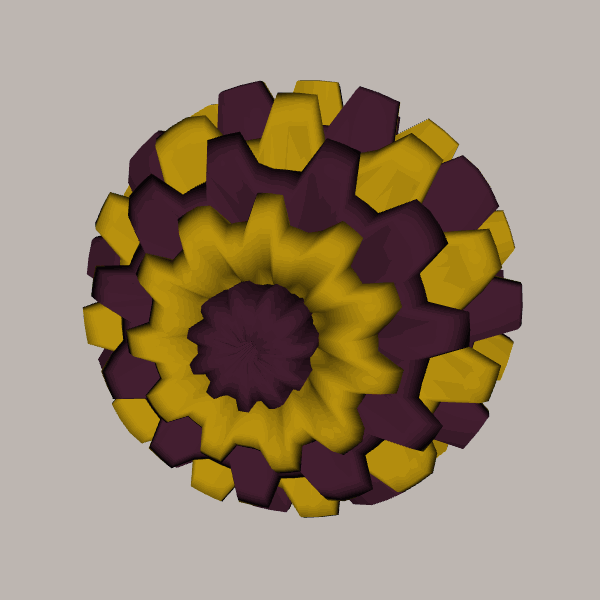
Background: light